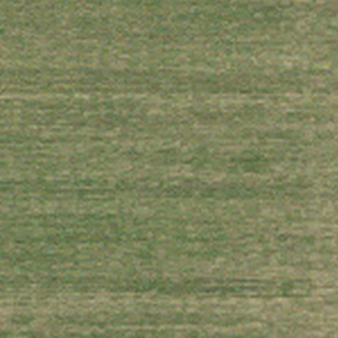
Label: other